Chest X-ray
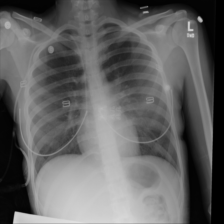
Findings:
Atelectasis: negative
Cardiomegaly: negative
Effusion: negative
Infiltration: negative
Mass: negative
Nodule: negative
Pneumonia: negative
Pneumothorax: negative
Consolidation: negative
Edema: negative
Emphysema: negative
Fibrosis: negative
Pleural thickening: negative
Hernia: negative